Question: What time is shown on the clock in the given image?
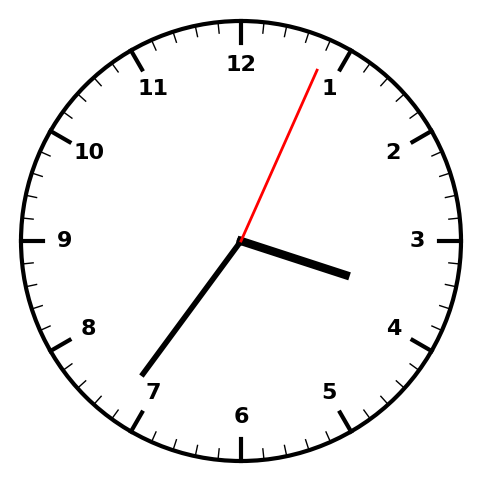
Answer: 03:36:04